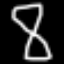
Label: hourglass